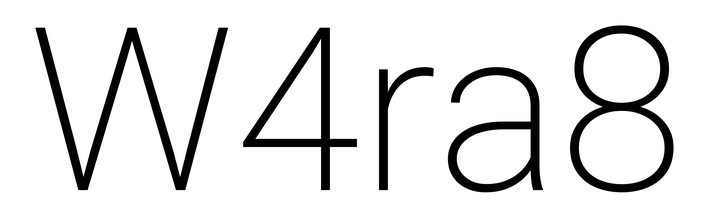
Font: Roboto_ExtraLight